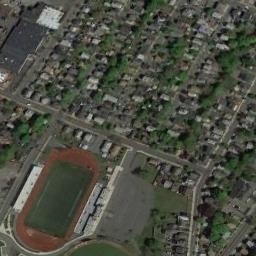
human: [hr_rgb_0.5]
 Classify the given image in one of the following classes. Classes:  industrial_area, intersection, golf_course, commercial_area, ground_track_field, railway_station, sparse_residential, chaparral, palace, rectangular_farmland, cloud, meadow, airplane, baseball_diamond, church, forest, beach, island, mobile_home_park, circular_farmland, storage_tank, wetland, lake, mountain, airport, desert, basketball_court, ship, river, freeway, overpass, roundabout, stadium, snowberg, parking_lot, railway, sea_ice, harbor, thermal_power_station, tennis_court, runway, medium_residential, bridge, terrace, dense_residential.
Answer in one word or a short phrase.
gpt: ground_track_field